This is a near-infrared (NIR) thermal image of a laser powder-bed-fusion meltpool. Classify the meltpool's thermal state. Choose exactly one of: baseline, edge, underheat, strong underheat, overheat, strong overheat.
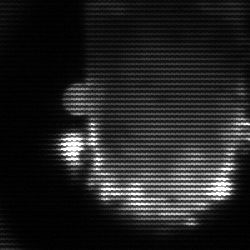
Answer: baseline